Interaction volume radius: 10 \u00c5
Interaction volume height: 25 \u00c5
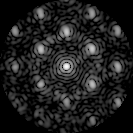
Disorder parameter: 0.3819